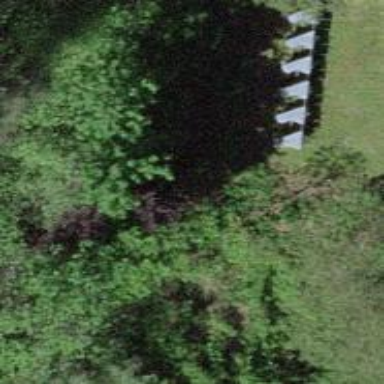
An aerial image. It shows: Retaining wall.